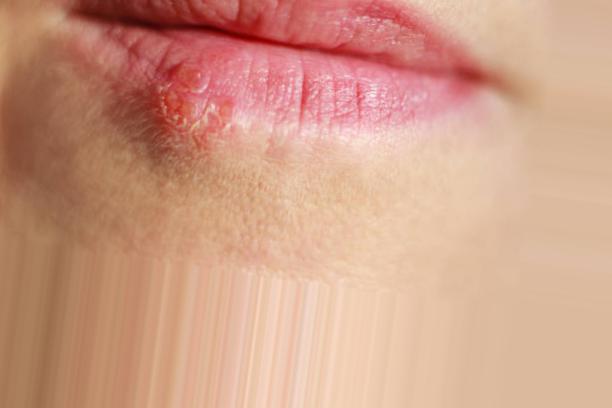
Condition: Mouth Ulcer